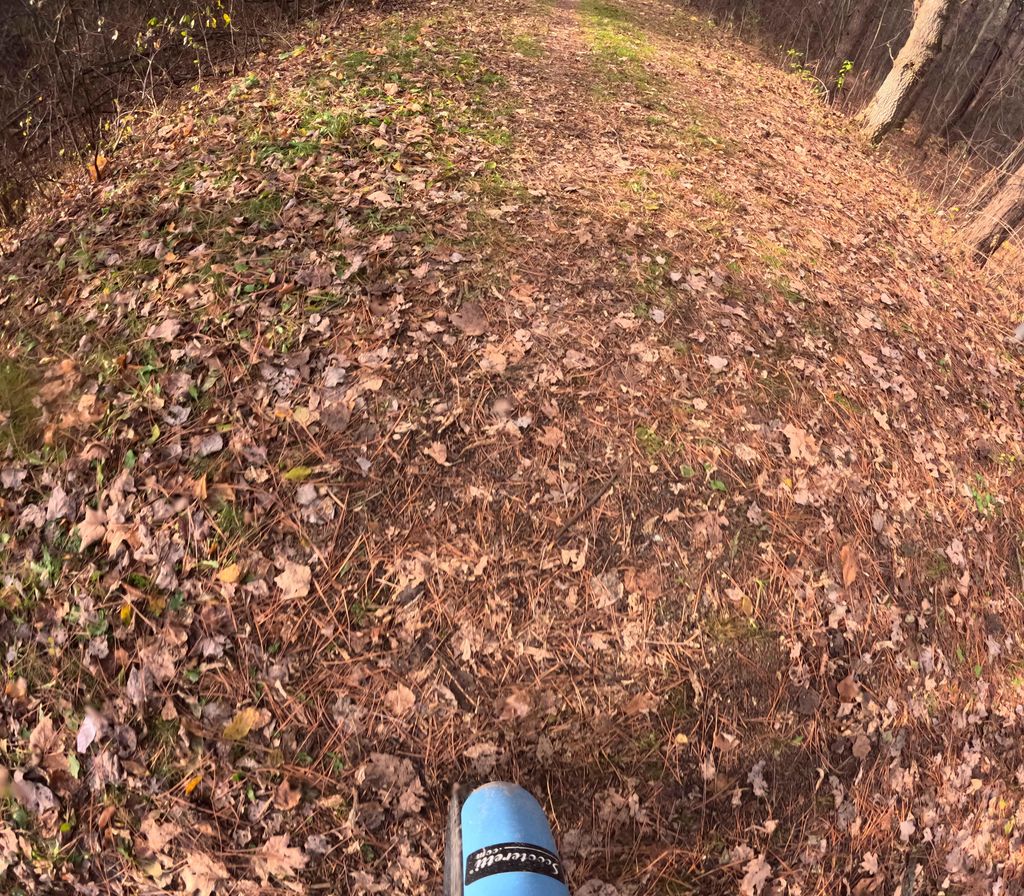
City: ottawa-gatineau